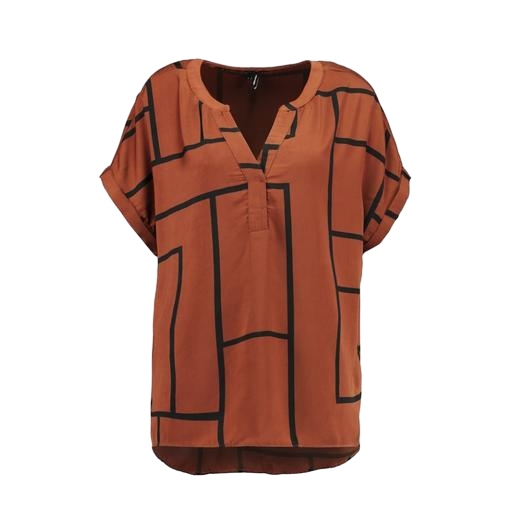
multicolor dp curve rust geo longline shirt, multicolor vero moda rust high neck blouse, black geo-print t-shirt only macy, white background